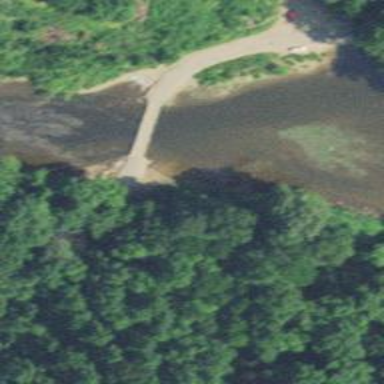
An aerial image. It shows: Low water crossing bridge on residential road.